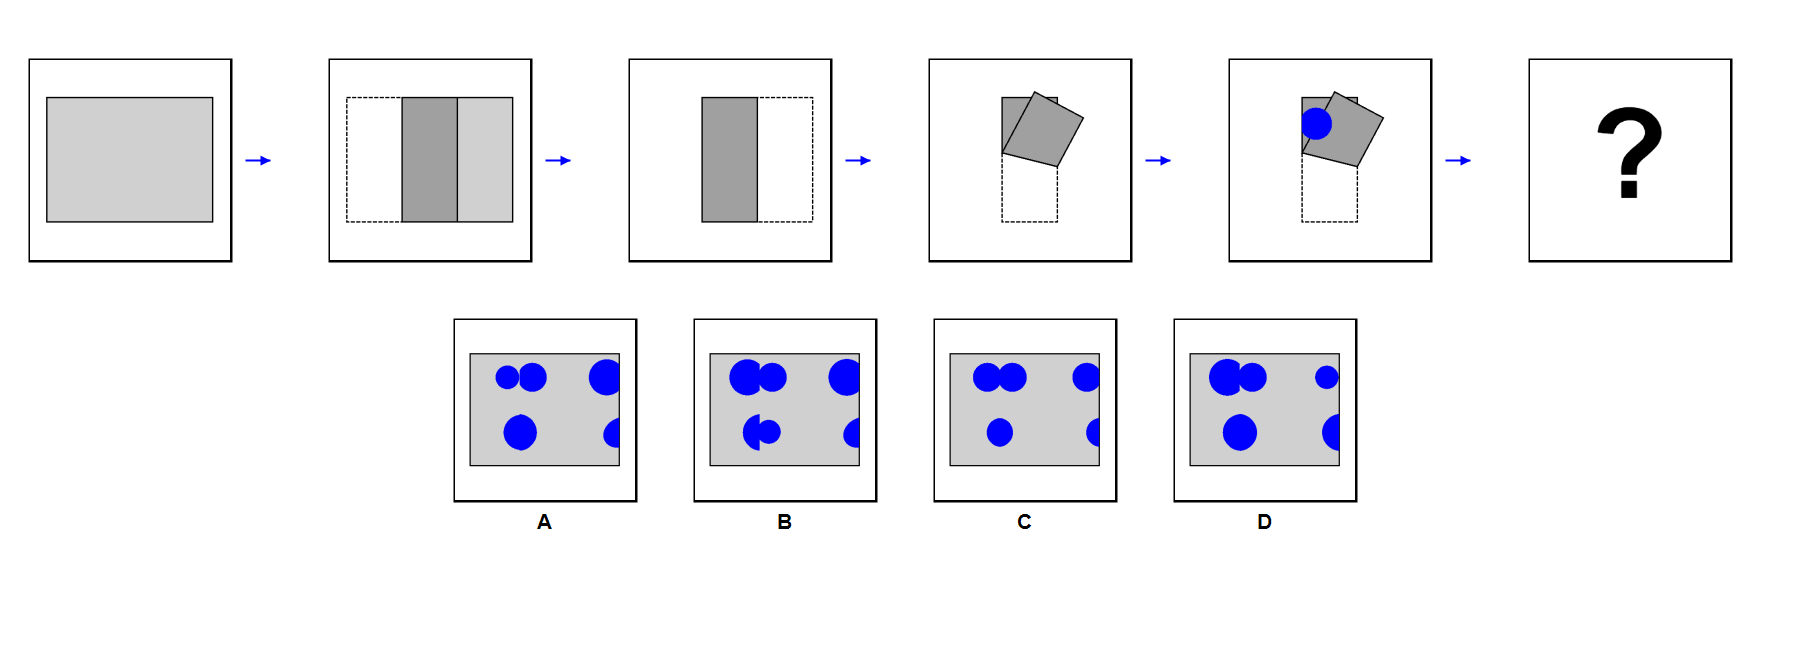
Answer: C